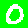
Digit: 0